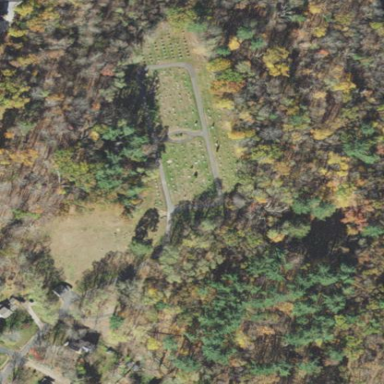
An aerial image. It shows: Cemetery area categorized as "Cemetery".